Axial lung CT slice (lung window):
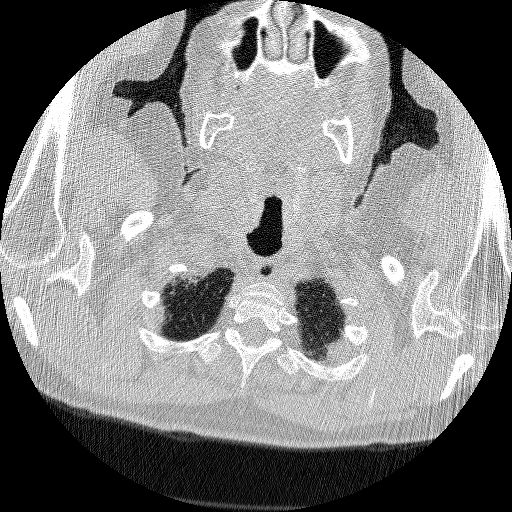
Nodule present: no